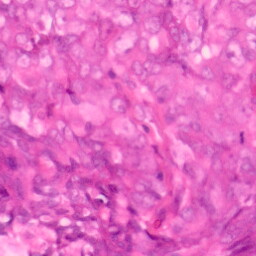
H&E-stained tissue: Colon